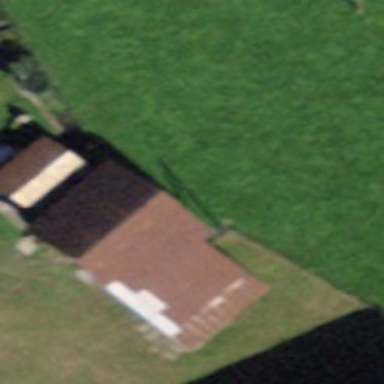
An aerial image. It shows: Rural barn.